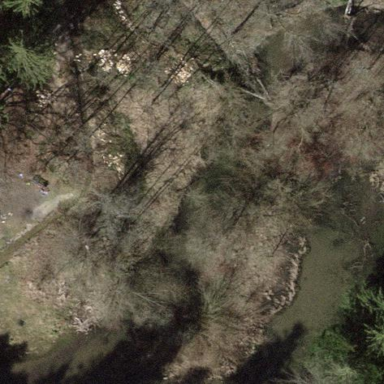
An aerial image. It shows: Swampy wetland area.